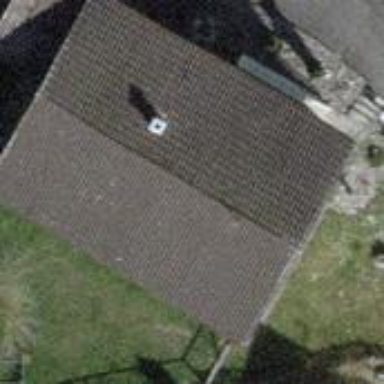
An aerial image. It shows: Building with tile roof.